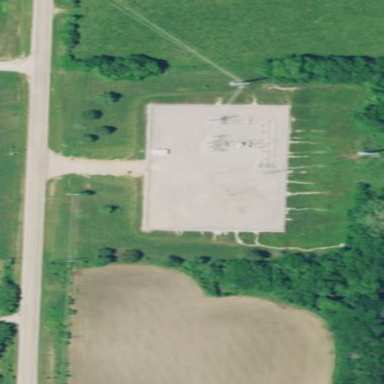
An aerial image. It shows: Distribution level power substation.